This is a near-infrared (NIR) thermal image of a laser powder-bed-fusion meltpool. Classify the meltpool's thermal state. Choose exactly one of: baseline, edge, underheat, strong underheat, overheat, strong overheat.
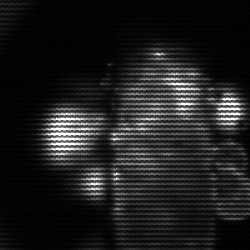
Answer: strong underheat